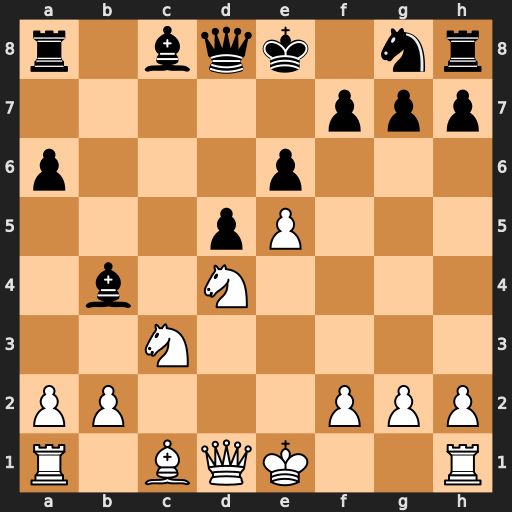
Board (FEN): r1bqk1nr/5ppp/p3p3/3pP3/1b1N4/2N5/PP3PPP/R1BQK2R
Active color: w
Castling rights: KQkq
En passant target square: -
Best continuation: Qa4+ Bd7 Qxb4